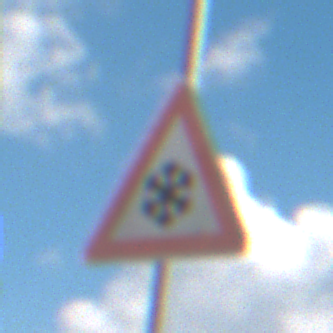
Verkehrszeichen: SchneeOderEisglaette
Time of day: Midday
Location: Outdoor (Nature)
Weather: PartlyCloudy
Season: NotSpecified
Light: Natural